Here is the envelope spectrum of one vibration snapshot from a rolling-element bearing, with each characteristic fault-frequency family marked on the frequency axis. What is the most likely bearing condition (normal, inner_race, outer_race, ball)?
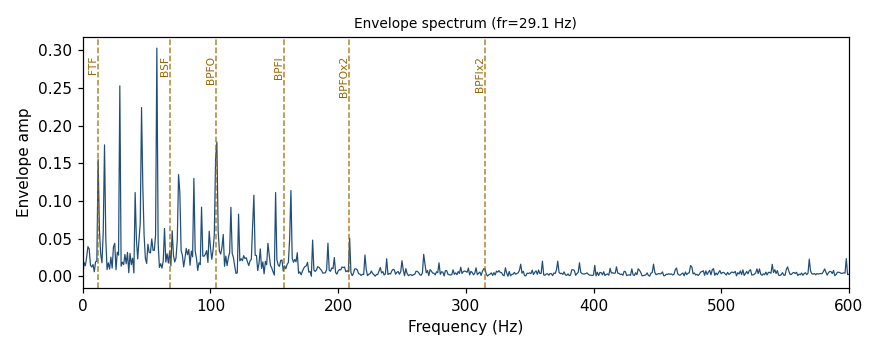
Answer: outer_race